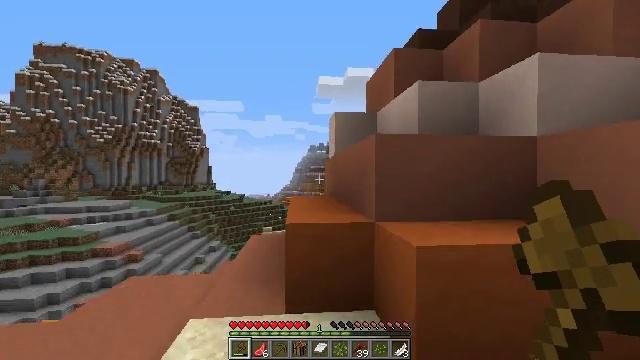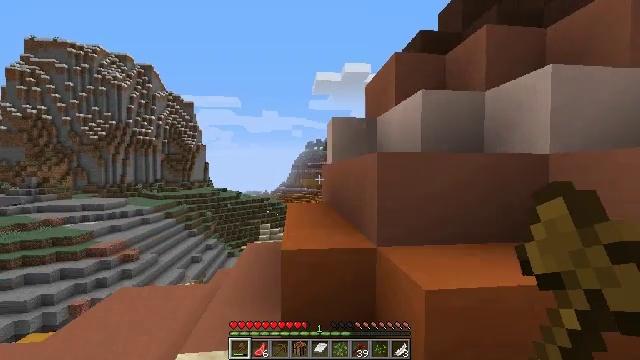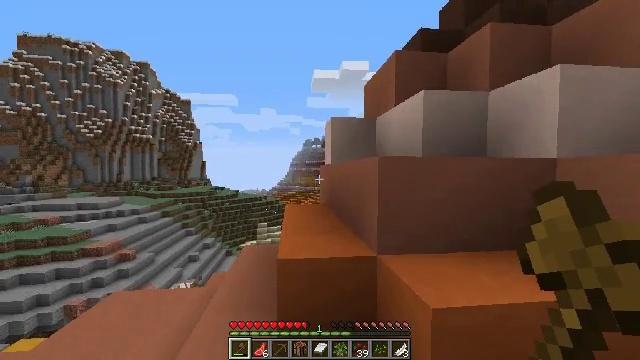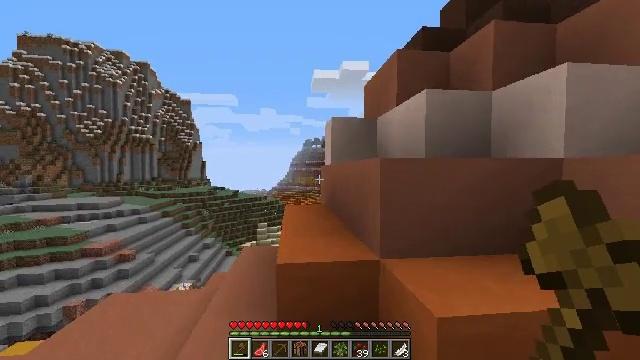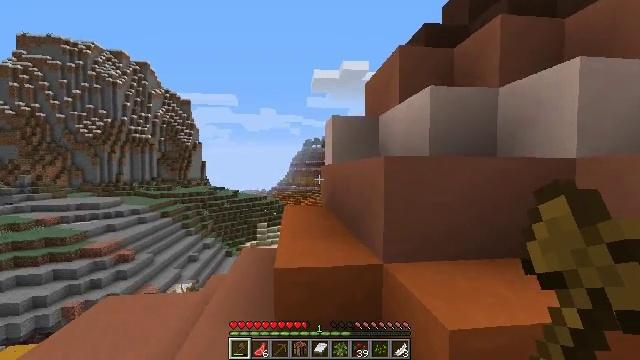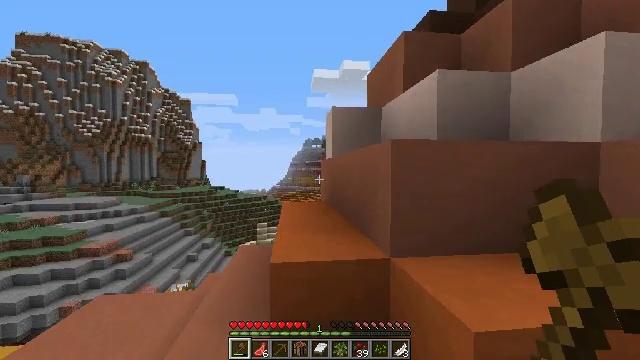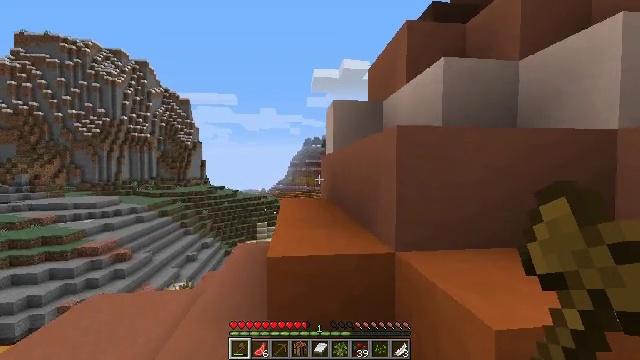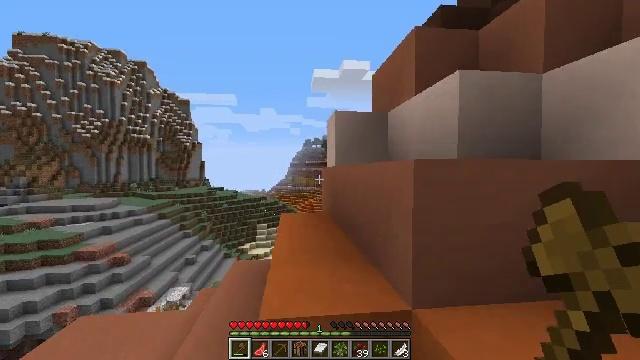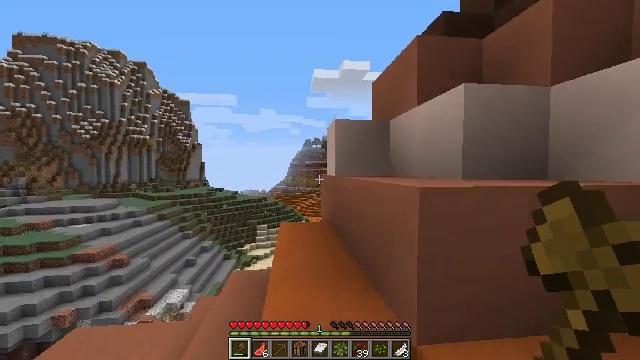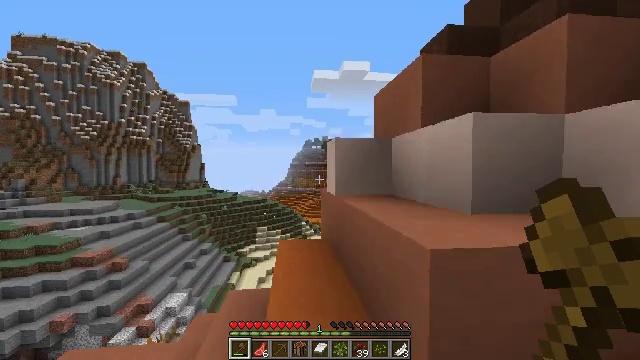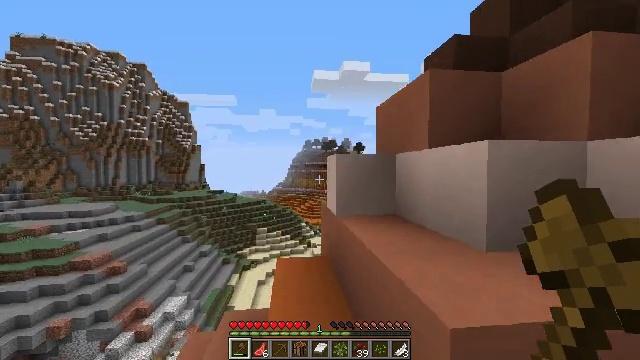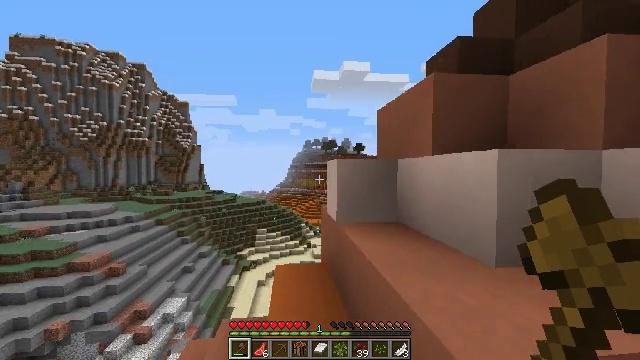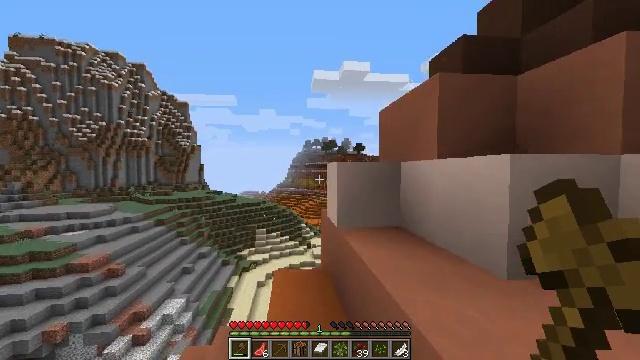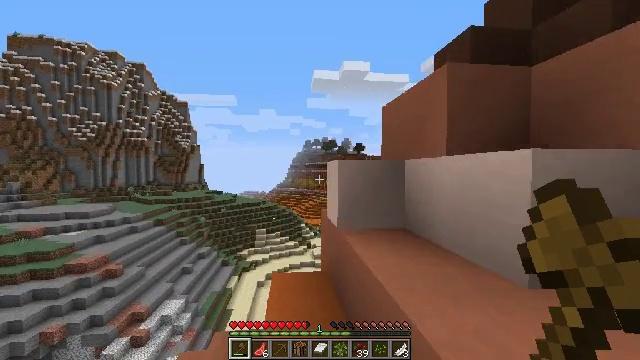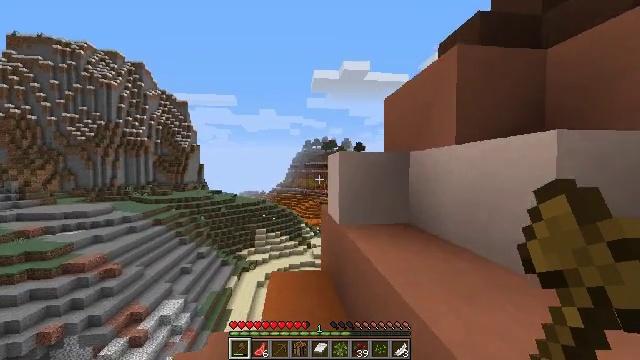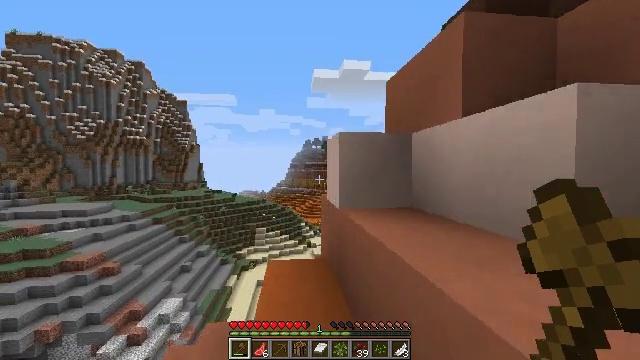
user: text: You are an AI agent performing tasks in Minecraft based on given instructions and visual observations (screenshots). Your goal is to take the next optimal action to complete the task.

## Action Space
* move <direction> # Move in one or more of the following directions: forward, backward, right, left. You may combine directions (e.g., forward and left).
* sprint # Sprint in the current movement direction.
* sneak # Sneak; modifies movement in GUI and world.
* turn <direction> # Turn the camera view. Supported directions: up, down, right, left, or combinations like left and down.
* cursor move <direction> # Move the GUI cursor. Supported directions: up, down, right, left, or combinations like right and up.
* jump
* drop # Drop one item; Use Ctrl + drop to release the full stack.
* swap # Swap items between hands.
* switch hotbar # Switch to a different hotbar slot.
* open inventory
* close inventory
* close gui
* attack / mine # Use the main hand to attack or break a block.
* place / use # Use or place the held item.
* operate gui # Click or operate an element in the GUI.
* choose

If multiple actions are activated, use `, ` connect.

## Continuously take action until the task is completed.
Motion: motion action
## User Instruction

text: Gather red sand by digging.
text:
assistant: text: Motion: move forward, jump
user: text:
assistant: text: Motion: move forward
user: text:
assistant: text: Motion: move forward
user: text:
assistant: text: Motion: move forward
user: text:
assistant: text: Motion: move forward
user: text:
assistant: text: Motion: move forward
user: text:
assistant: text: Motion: move forward, jump
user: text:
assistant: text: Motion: move forward, jump
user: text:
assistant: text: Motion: move forward, jump
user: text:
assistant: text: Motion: move forward, jump
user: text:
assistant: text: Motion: move forward
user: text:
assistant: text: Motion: move forward
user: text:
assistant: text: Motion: move forward
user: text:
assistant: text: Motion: move forward
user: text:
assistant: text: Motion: move forward
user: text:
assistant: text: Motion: move forward
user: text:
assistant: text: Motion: move forward
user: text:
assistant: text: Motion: move forward
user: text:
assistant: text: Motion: move forward, turn right, jump
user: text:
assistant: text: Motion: move forward, turn right and down, jump
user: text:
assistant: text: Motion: move forward, turn right and down, jump
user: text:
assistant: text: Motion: move forward, turn right and down
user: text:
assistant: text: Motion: move forward and move right
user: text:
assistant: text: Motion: move forward and move right
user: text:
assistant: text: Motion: move forward
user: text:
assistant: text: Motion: move forward
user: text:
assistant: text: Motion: move forward, jump
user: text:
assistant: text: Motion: move forward, jump
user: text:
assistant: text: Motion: move forward, jump
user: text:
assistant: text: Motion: move forward, jump